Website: ulta-beauty
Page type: store-pickup
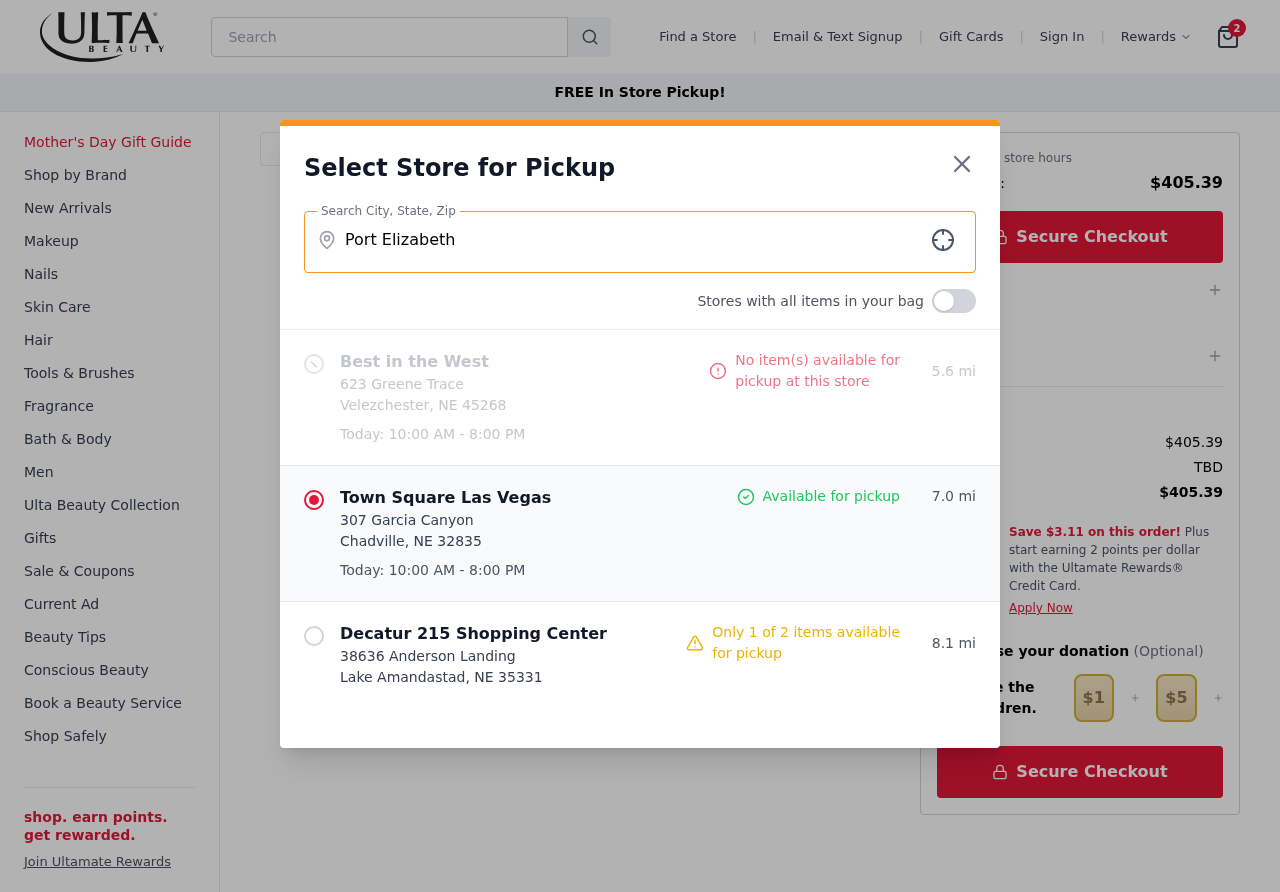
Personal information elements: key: PII_CITY
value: Port Elizabeth
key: PII_LOCATION1_CITY_STATE_ZIP
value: Velezchester, NE 45268
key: PII_LOCATION1_NAME
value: Best in the West
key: PII_LOCATION1_STREET
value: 623 Greene Trace
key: PII_LOCATION2_CITY_STATE_ZIP
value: Chadville, NE 32835
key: PII_LOCATION2_NAME
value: Town Square Las Vegas
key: PII_LOCATION2_STREET
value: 307 Garcia Canyon
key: PII_LOCATION3_CITY_STATE_ZIP
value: Lake Amandastad, NE 35331
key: PII_LOCATION3_NAME
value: Decatur 215 Shopping Center
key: PII_LOCATION3_STREET
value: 38636 Anderson Landing
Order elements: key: ORDER_NUM_ITEMS
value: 2
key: ORDER_TOTAL
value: $405.39
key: ORDER_SUBTOTAL
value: $405.39
Search elements: key: HEADER_SEARCH
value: Search
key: SEARCH_STORE_LOCATION
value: Port Elizabeth